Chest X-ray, AP view. Patient: 55 years old, sex M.
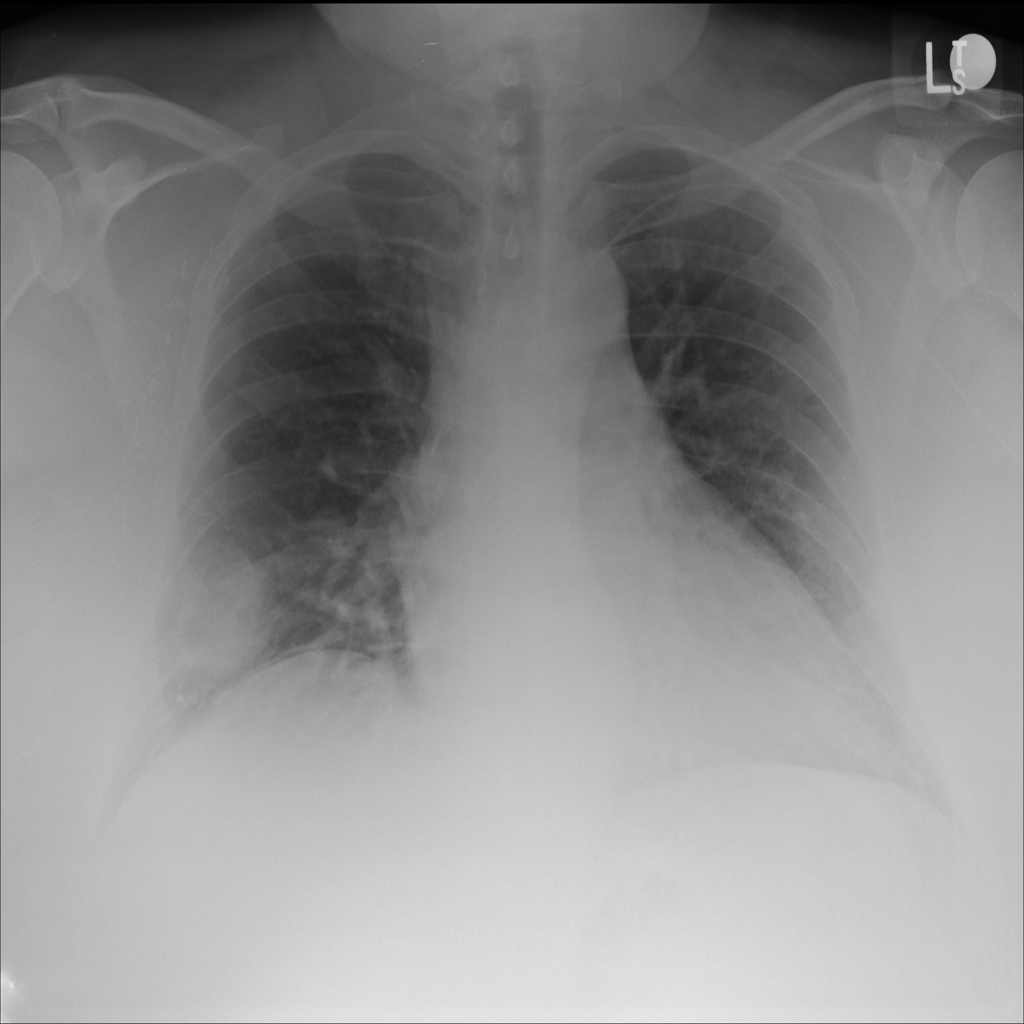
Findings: No Finding